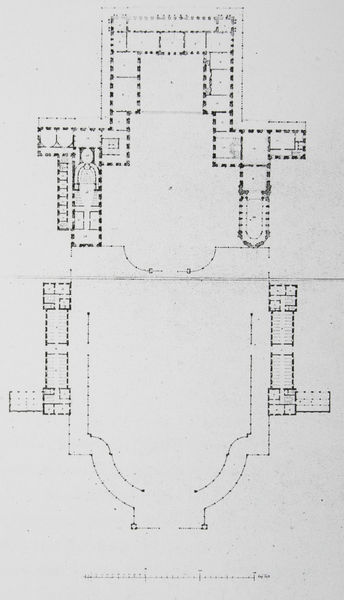
Titel: Zwölftes Projekt für "Tmeicos-Ettal", Grundriss des Hauptbaus (Obergeschoss) und der Stallungen (Erdgeschoss)
Künstler: Georg Dollmann
Schlagwörter: flügel, weiß, fenster, grau, schwarz, skizze, säulen, zeichnung, zimmer, gebäude, schloss, alt, architektur, barock, lang, innenraum, kirche, figur, blatt, turm, schiff, papier, bogen, mauer, linien, treppen, dünn, umriss, anbau, rechtecke, bögen, punkte, wände, innenhof, türme, dom, schwarz weiss, räume, entwurf, halbkreis, halbrund, öffnung, gotisch, mauern, apsis, romanik, chor, plan, entwürfe, vierecke, grundriss, maßstab, profanbau, bauplan, romanisch, atrium, flügelanlage, erweiterung, grundrisse, technisch, länglich, katholisch, hofanlage, kirchengrundriss, kappellen, drausicht, punket